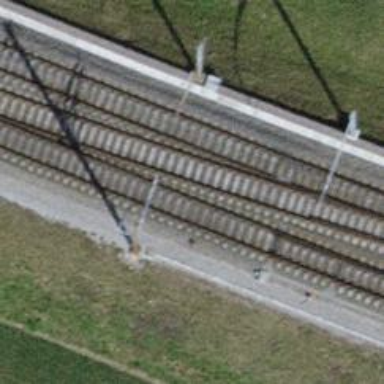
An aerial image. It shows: Railway switch.